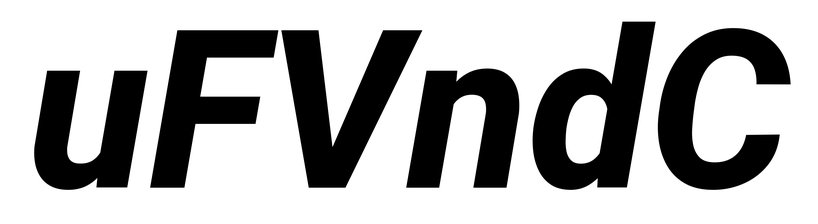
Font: Roboto-Italic_ExtraBold_Italic